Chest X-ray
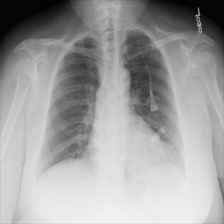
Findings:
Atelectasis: negative
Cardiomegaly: negative
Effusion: negative
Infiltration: negative
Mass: negative
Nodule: negative
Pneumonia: negative
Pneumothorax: negative
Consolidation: negative
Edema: negative
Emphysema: negative
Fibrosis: negative
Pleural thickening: negative
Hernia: negative